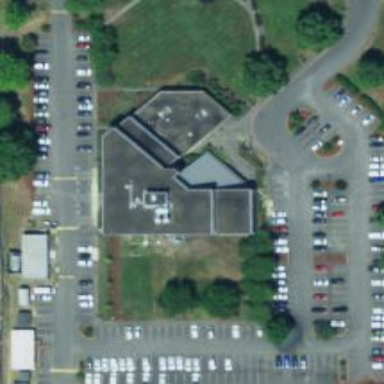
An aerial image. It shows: Government office.